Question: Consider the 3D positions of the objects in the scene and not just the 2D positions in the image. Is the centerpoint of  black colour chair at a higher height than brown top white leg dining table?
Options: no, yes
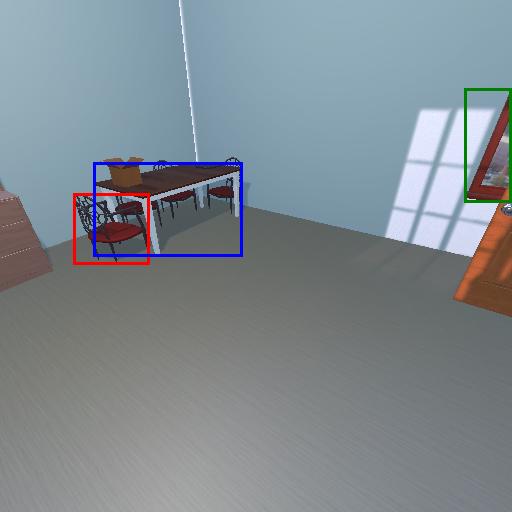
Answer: no